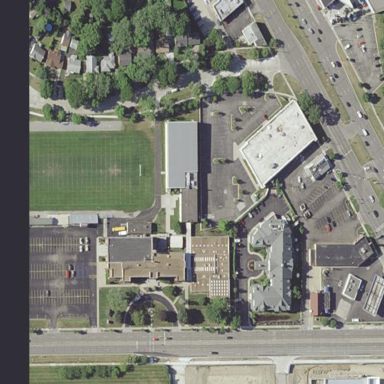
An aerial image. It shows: School building.